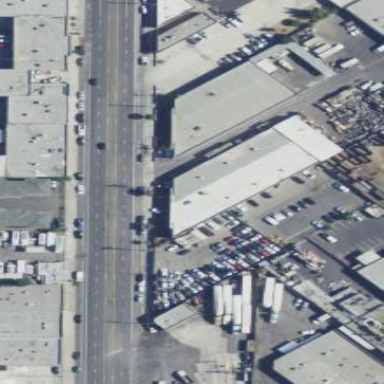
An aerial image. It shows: Industrial building.